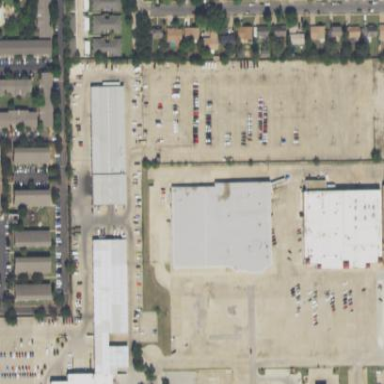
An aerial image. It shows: Commercial area.